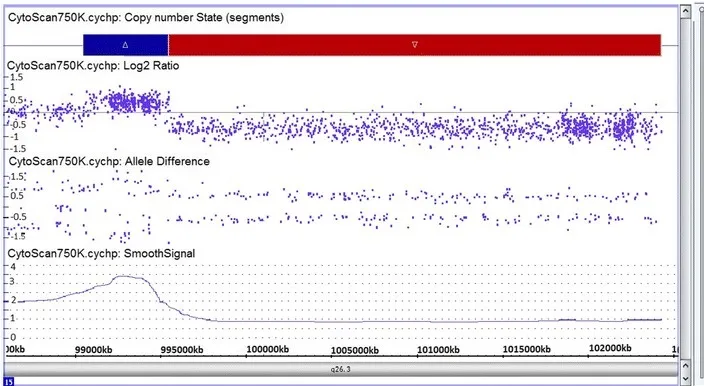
Array-CGH profile of the patient showing a 2.8 Mb loss at 15q26.3 and 496 kb gain at 15q26.3 ie arr[GRCh37] 15q26.3(99550797_102429040)x1,15q26.3(99049746_99546177)x3.
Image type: chart (chart)